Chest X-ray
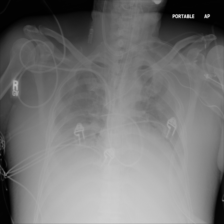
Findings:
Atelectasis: negative
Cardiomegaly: negative
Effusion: negative
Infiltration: negative
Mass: negative
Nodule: negative
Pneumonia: negative
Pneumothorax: negative
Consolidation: negative
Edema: negative
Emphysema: negative
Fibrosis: negative
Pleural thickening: negative
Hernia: negative